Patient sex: M
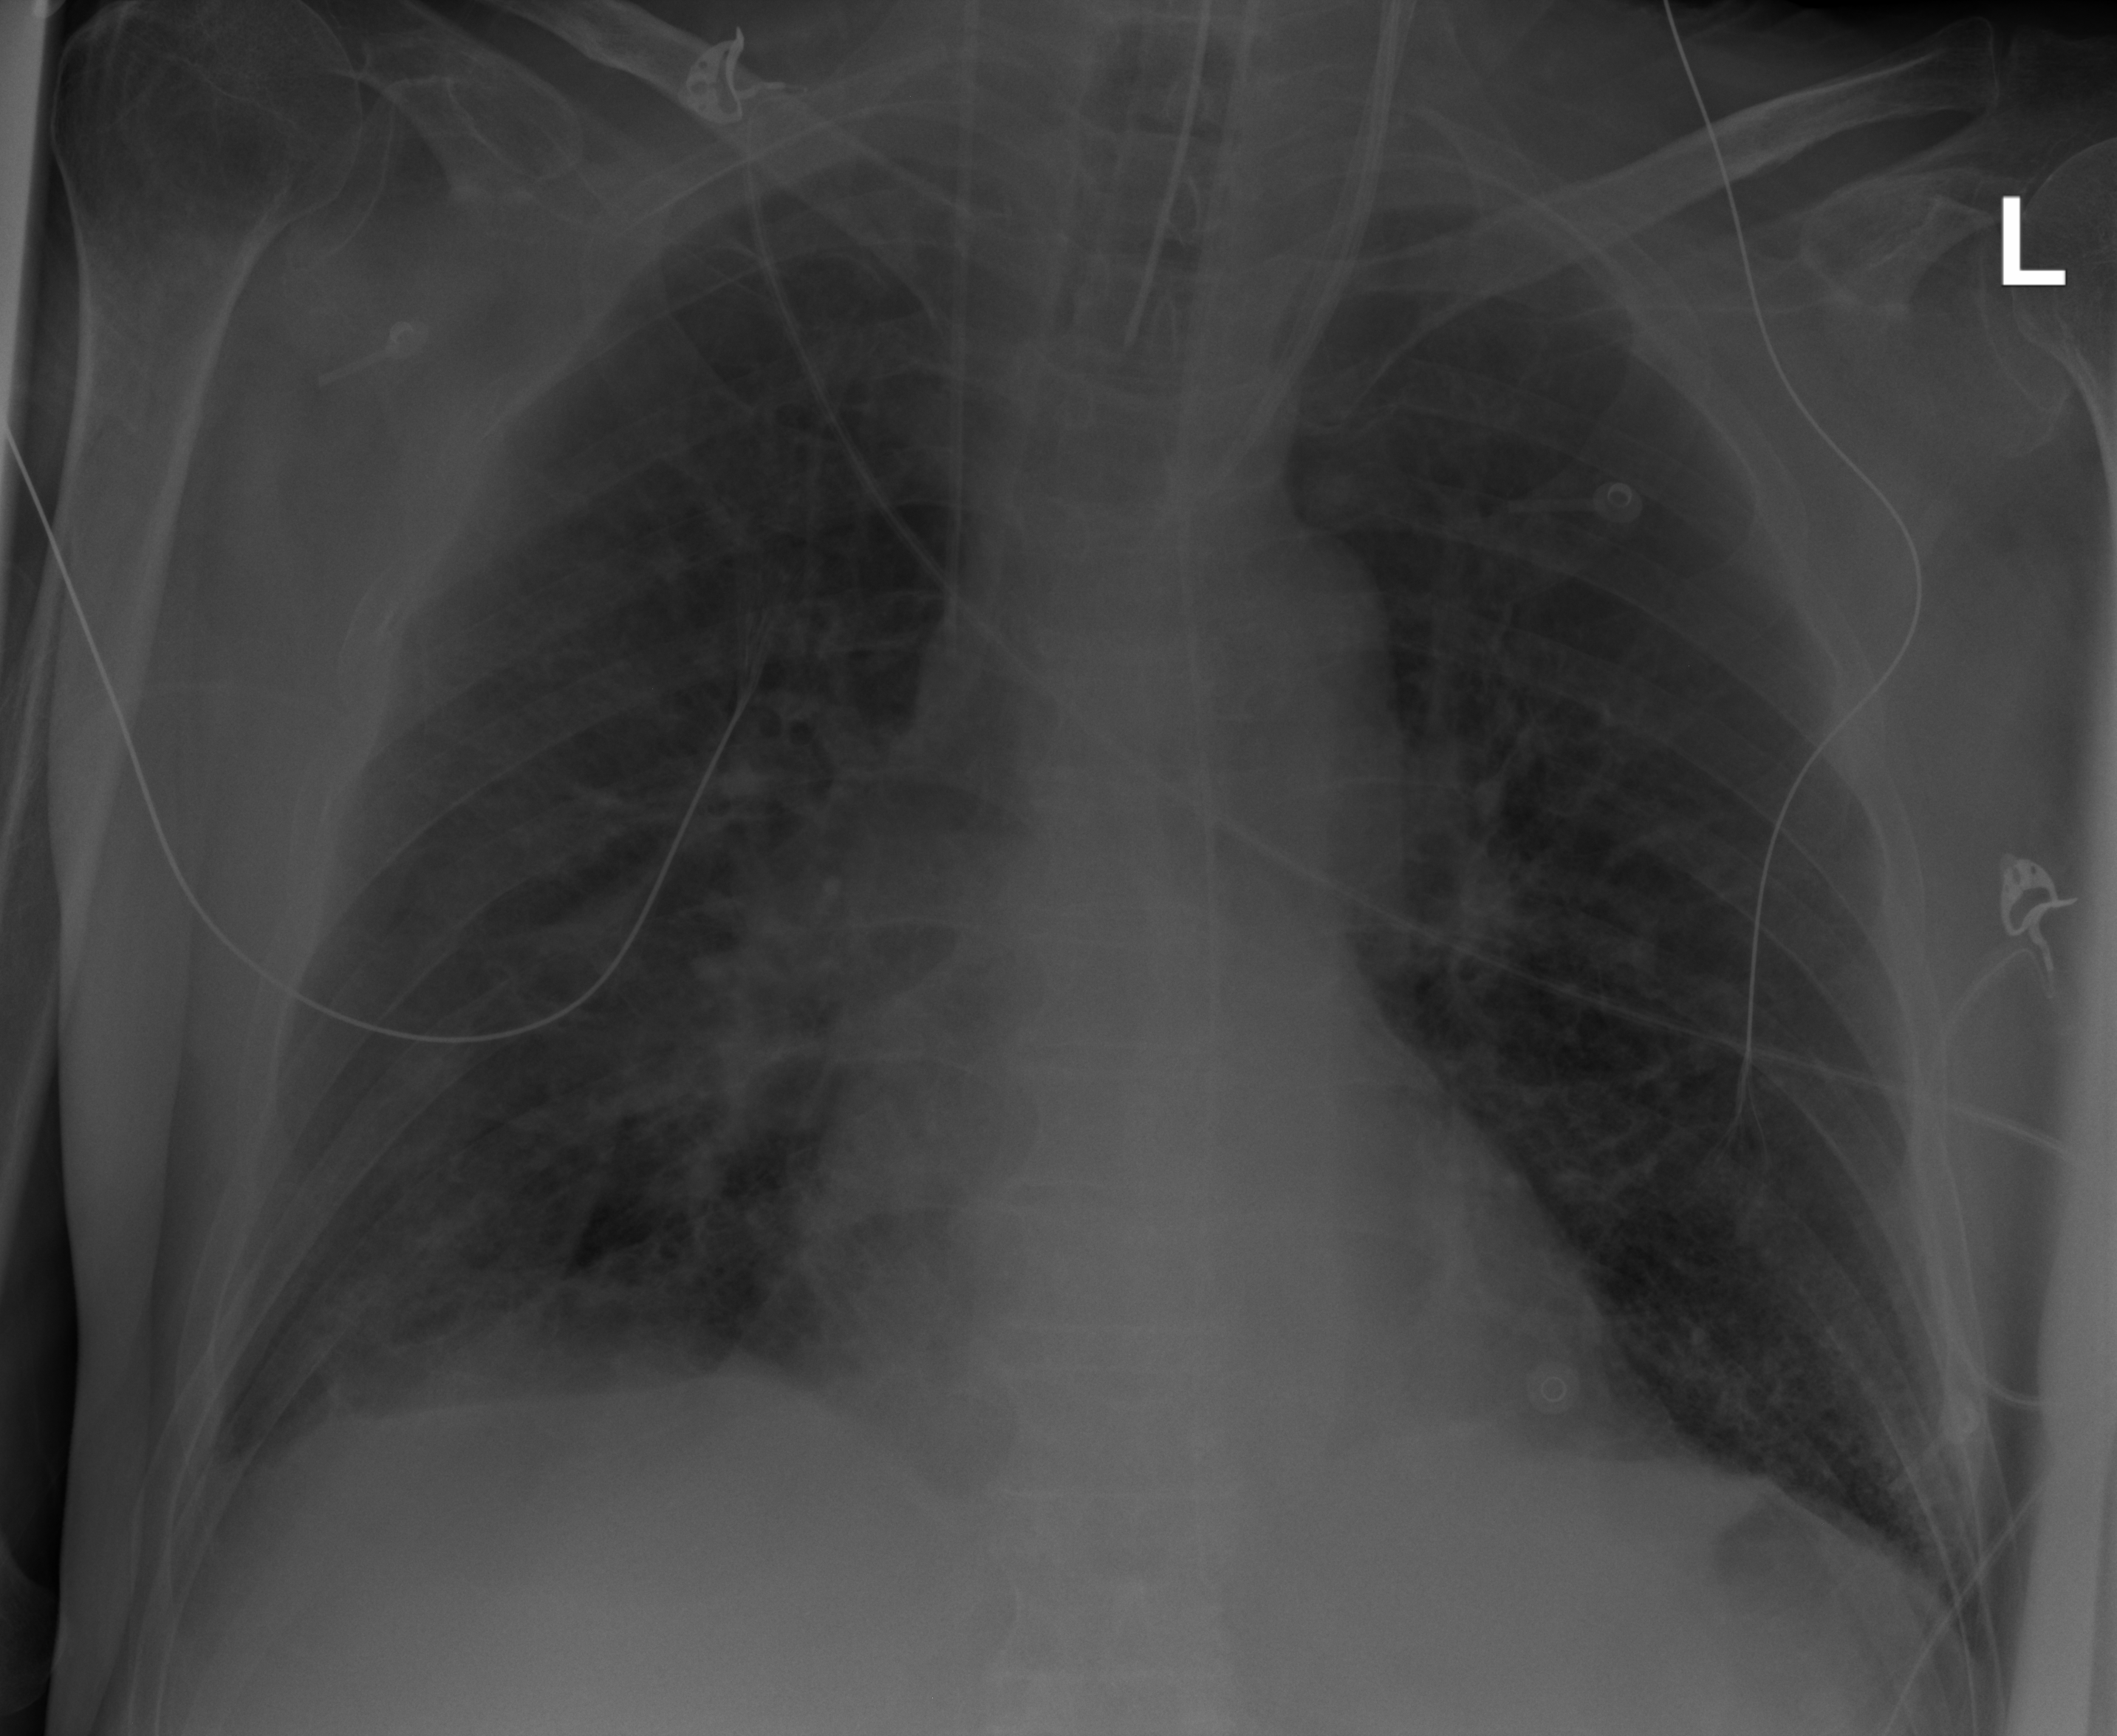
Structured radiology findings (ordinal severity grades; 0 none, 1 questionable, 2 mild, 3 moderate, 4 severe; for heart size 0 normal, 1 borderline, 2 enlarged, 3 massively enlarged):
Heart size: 2
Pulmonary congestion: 0
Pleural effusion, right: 2
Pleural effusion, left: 0
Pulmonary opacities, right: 0
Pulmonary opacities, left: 0
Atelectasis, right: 2
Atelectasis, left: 2